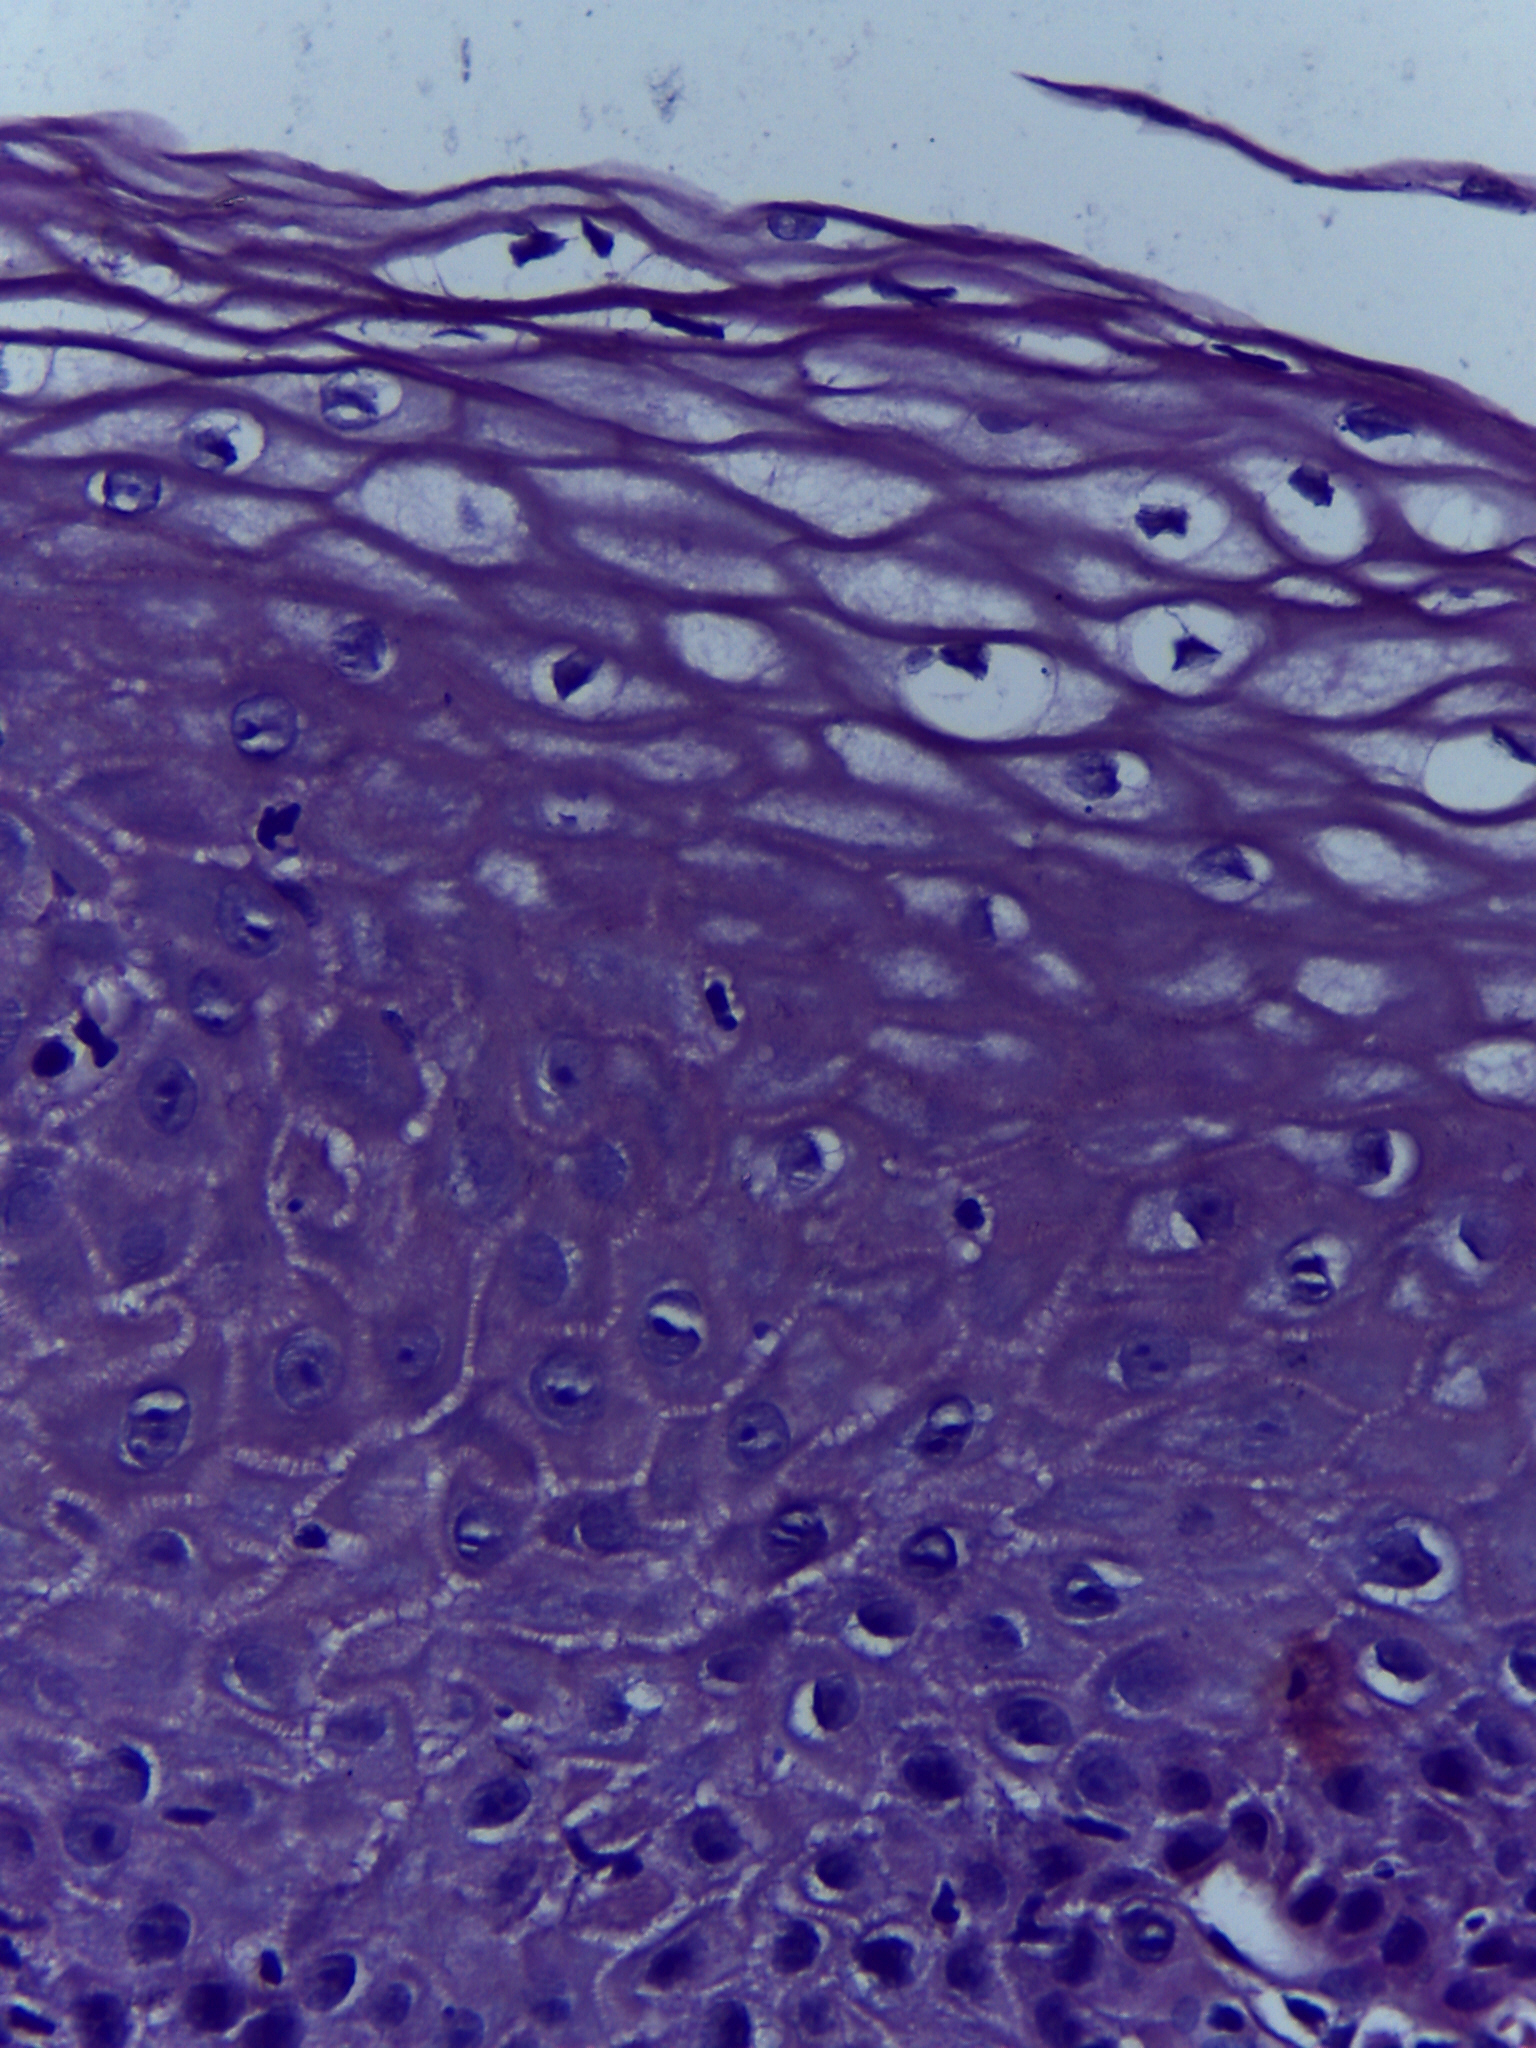
Diagnosis: OSCC